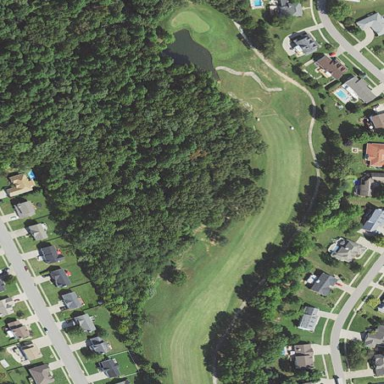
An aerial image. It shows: Golf fairway surrounded by grass.